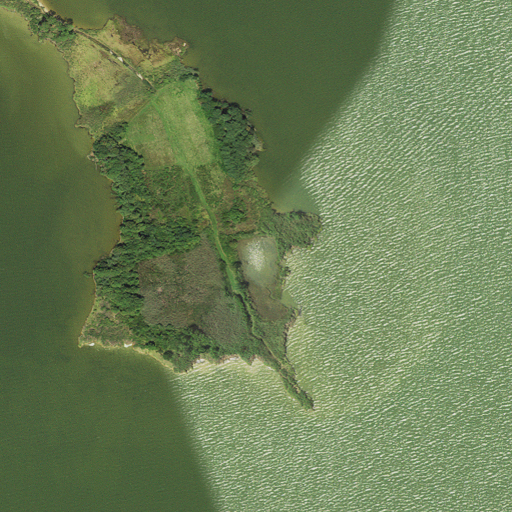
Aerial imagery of cape in Maryland named Long Point containing open water, herbaceous wetlands, and low intensity development